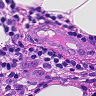
Metastatic tissue present: yes